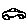
Label: car